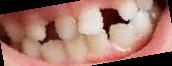
Condition: hypodontia